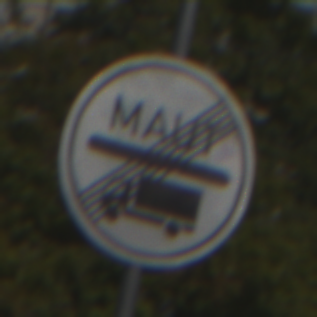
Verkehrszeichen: EndeMautpflicht
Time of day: Midday
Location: Outdoor (Urban)
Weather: Clear
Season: NotSpecified
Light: Natural